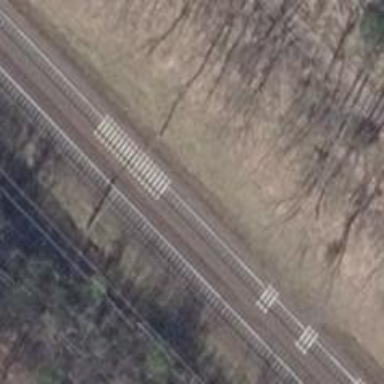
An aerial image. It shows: Milestone along the railway with catenary mast.